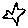
Label: star